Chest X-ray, PA view. Patient: 63 years old, sex M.
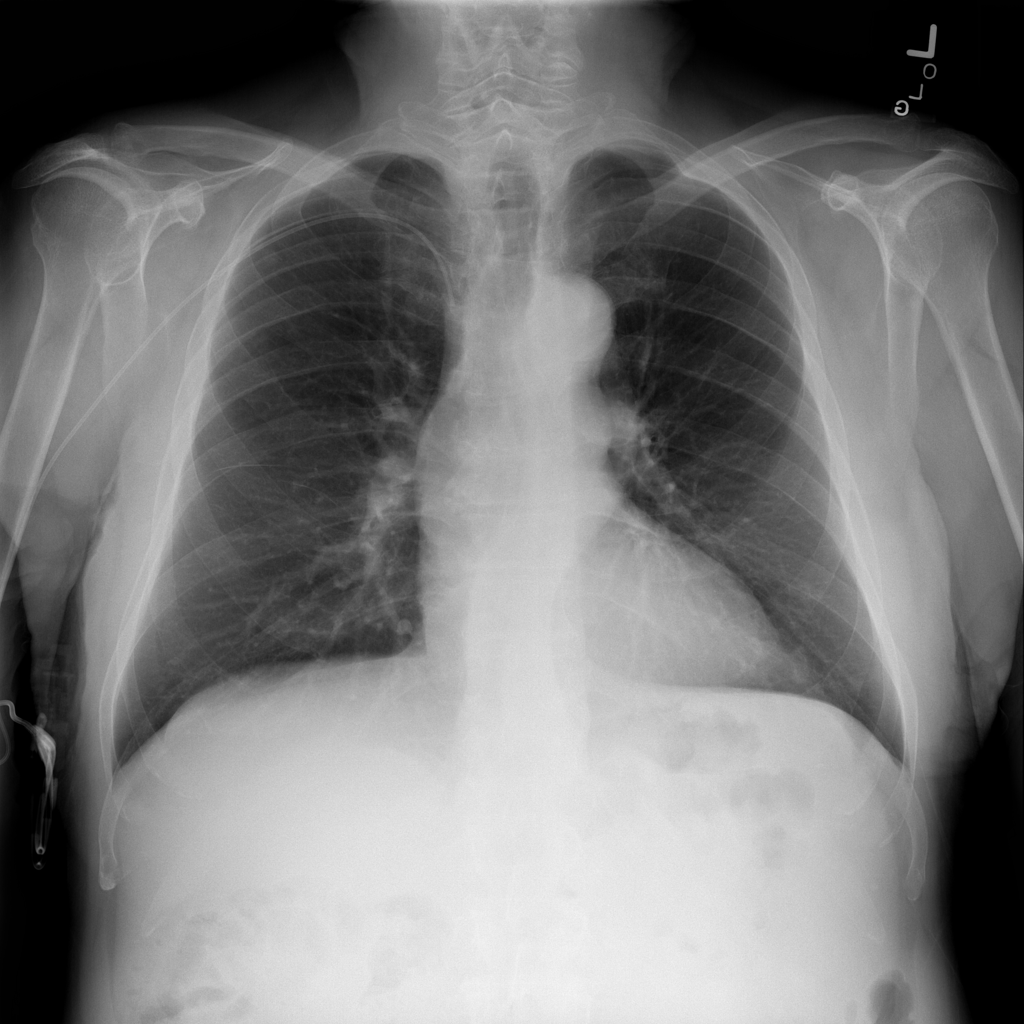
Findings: No Finding